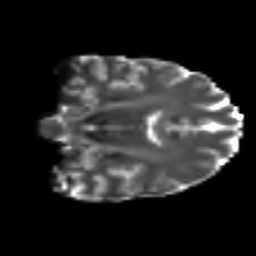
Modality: T2w
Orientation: coronal
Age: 25
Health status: ill
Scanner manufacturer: philips
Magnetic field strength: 3 T
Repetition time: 9 s
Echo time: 0.127 s